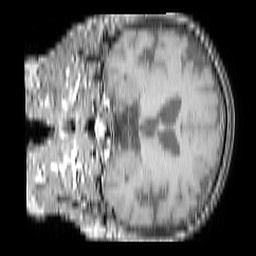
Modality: T1w
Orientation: coronal
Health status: ill
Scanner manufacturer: philips
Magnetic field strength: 3 T
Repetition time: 0.4003 s
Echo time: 0.002908 s